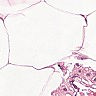
Metastatic tissue present: no